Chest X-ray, PA view. Patient: 62 years old, sex M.
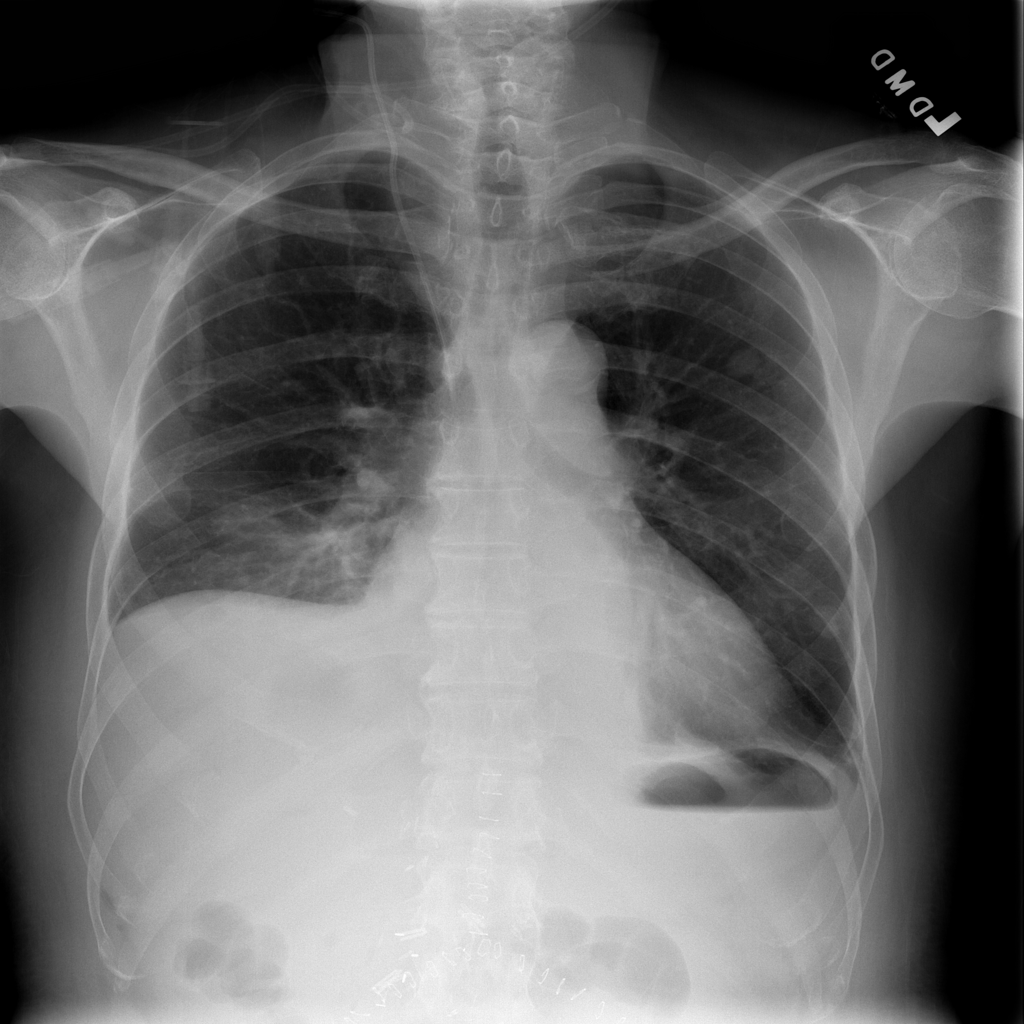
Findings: Atelectasis, Infiltration